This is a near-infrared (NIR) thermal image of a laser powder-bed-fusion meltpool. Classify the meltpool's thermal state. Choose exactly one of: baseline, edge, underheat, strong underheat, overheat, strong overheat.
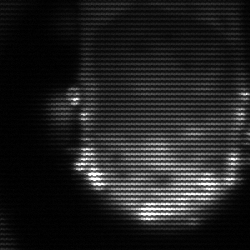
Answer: baseline